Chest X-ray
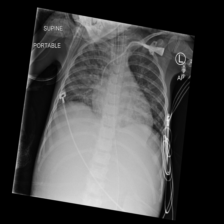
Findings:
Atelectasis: negative
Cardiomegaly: negative
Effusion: negative
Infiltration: negative
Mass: negative
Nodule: negative
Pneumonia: negative
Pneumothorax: negative
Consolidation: negative
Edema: negative
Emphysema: negative
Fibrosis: negative
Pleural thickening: negative
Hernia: negative